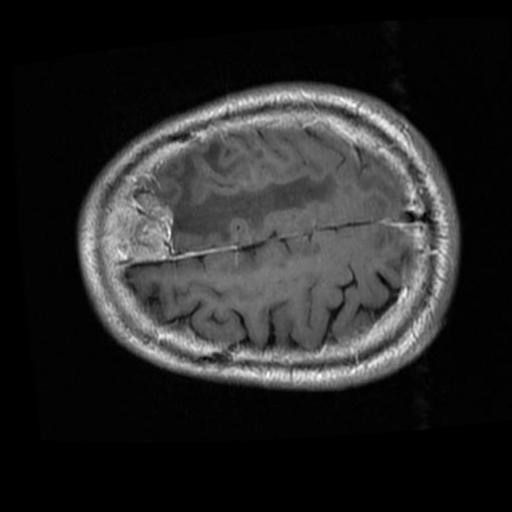
Label: brain_menin